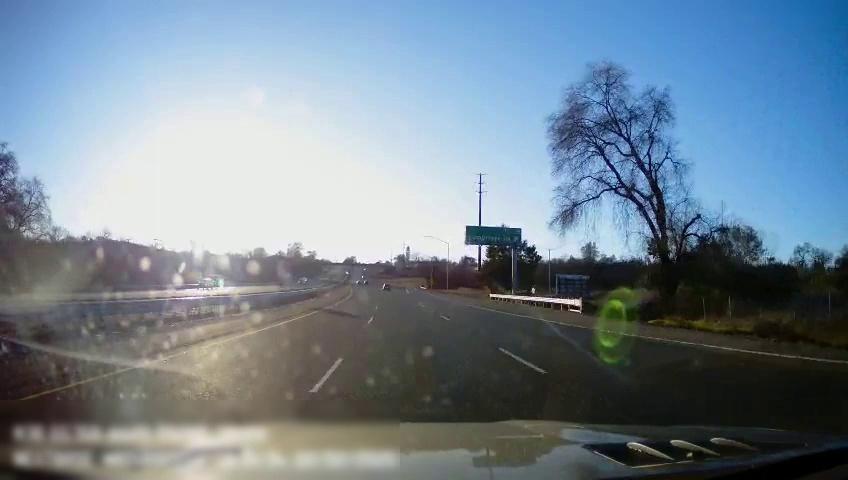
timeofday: Day
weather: Sunny
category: Drivable Space
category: Drivable Space
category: Lanes | Current Lane
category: Lanes | Current Lane
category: Lanes | Alternate Lane
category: Lanes | Alternate Lane
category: Lanes | Alternate Lane
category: Traffic | Signs